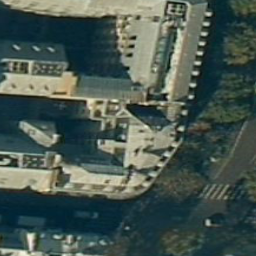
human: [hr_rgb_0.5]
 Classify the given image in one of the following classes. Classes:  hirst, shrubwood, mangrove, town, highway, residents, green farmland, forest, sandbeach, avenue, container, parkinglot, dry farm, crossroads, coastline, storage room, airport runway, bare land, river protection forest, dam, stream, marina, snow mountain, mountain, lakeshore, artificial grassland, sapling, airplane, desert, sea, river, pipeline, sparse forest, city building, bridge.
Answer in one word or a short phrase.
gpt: city building